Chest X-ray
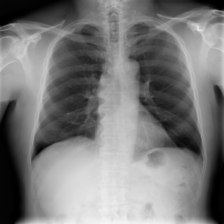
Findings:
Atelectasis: negative
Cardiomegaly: negative
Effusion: negative
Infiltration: negative
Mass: negative
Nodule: negative
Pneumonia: negative
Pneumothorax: negative
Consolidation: negative
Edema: negative
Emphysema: negative
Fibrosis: negative
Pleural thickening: negative
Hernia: negative